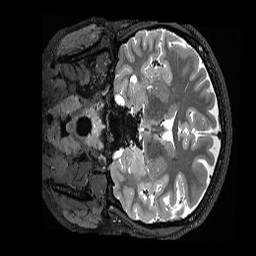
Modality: T2w
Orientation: coronal
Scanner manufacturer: siemens
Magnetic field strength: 3 T
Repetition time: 3.2 s
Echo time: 0.563 s